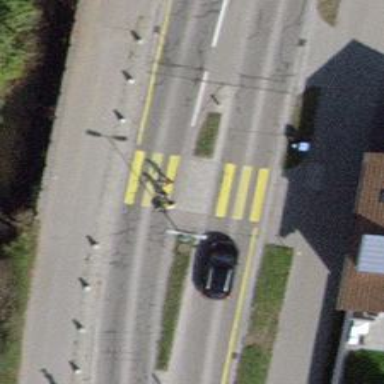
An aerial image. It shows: Asphalt footway with cycle track crossing.